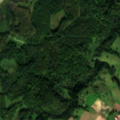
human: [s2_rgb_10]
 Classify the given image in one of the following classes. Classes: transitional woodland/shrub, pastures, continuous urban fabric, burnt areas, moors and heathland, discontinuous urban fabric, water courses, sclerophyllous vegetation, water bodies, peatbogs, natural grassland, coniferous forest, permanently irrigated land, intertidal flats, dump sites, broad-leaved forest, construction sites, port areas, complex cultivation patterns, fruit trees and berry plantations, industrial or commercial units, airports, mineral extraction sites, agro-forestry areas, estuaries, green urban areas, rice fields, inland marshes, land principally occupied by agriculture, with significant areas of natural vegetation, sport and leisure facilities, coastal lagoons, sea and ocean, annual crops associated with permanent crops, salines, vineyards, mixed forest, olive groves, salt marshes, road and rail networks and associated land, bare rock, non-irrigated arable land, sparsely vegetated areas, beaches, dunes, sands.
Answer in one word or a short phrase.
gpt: complex cultivation patterns, land principally occupied by agriculture, with significant areas of natural vegetation, broad-leaved forest, transitional woodland/shrub